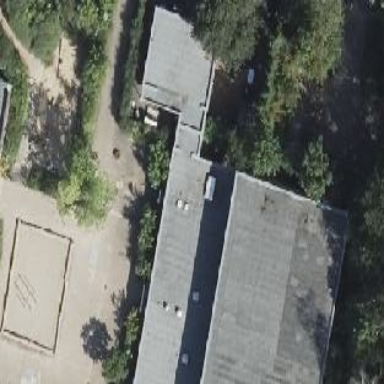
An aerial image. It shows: School building.